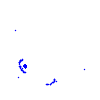
Particle: kaon